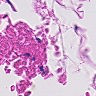
Metastatic tissue present: no